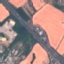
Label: Highway